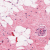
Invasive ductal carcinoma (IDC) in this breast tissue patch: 0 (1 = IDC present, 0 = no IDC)